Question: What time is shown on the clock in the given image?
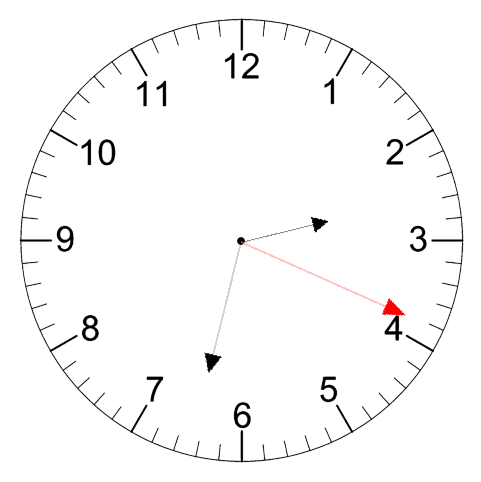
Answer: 02:32:19